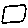
Label: square